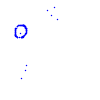
Particle: kaon